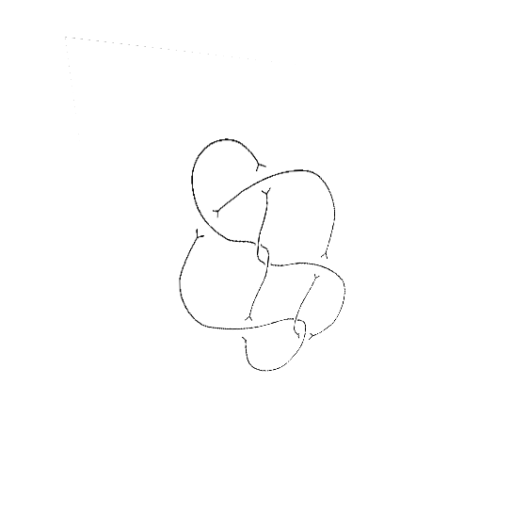
Crossing number: 8